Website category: sports
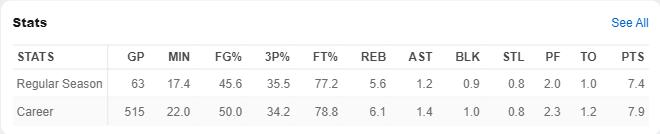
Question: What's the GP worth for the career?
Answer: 515

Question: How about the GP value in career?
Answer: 515

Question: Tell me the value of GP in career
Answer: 515

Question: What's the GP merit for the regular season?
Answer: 63

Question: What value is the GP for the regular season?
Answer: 63

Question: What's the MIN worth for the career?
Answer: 22.0

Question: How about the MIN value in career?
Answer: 22.0

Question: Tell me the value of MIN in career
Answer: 22.0

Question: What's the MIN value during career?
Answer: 22.0

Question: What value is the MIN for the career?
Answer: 22.0

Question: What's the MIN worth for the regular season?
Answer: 17.4

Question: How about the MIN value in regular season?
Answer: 17.4

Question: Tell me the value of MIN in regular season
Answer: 17.4

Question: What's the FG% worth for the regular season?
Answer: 45.6

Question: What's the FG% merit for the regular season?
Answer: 45.6

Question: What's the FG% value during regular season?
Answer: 45.6

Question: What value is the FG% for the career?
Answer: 50.0

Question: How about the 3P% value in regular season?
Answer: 35.5

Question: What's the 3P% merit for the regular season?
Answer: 35.5

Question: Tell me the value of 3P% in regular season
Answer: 35.5

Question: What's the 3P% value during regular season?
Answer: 35.5

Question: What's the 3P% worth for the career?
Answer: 34.2

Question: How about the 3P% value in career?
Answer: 34.2

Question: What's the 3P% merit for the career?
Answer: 34.2

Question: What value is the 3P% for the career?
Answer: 34.2

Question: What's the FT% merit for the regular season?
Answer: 77.2

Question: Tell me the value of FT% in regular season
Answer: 77.2

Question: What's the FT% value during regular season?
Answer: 77.2

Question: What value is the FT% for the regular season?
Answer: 77.2

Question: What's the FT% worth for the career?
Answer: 78.8

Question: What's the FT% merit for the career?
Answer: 78.8

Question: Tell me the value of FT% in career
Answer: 78.8

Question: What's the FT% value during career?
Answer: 78.8

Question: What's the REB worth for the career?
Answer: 6.1

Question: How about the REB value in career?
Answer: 6.1

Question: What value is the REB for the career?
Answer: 6.1

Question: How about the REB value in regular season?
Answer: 5.6

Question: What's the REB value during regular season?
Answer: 5.6

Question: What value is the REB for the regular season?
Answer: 5.6

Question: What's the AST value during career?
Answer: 1.4

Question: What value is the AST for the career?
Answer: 1.4

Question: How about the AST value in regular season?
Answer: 1.2

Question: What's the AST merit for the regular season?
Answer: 1.2

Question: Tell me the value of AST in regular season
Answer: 1.2

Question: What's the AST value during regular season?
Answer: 1.2

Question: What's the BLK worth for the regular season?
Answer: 0.9

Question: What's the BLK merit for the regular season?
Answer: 0.9

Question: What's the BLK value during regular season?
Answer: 0.9

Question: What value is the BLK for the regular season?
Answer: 0.9

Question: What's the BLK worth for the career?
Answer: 1.0

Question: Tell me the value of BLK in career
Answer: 1.0

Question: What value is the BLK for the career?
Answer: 1.0

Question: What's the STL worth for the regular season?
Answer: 0.8

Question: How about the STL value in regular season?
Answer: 0.8

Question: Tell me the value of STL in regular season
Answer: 0.8

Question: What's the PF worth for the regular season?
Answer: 2.0

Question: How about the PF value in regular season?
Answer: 2.0

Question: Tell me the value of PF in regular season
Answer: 2.0

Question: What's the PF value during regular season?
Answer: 2.0

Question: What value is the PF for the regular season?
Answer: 2.0

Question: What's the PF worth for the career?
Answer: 2.3

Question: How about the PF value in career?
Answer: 2.3

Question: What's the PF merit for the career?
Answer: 2.3

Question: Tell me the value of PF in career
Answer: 2.3